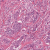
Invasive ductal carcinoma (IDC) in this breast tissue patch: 1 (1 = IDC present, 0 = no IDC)